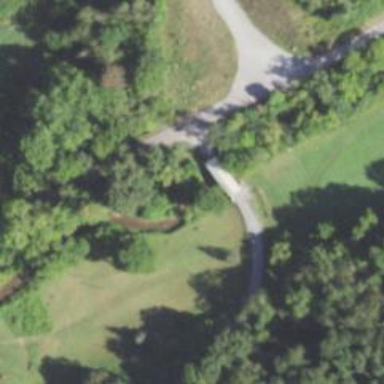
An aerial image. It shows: Covered bridge on residential road.